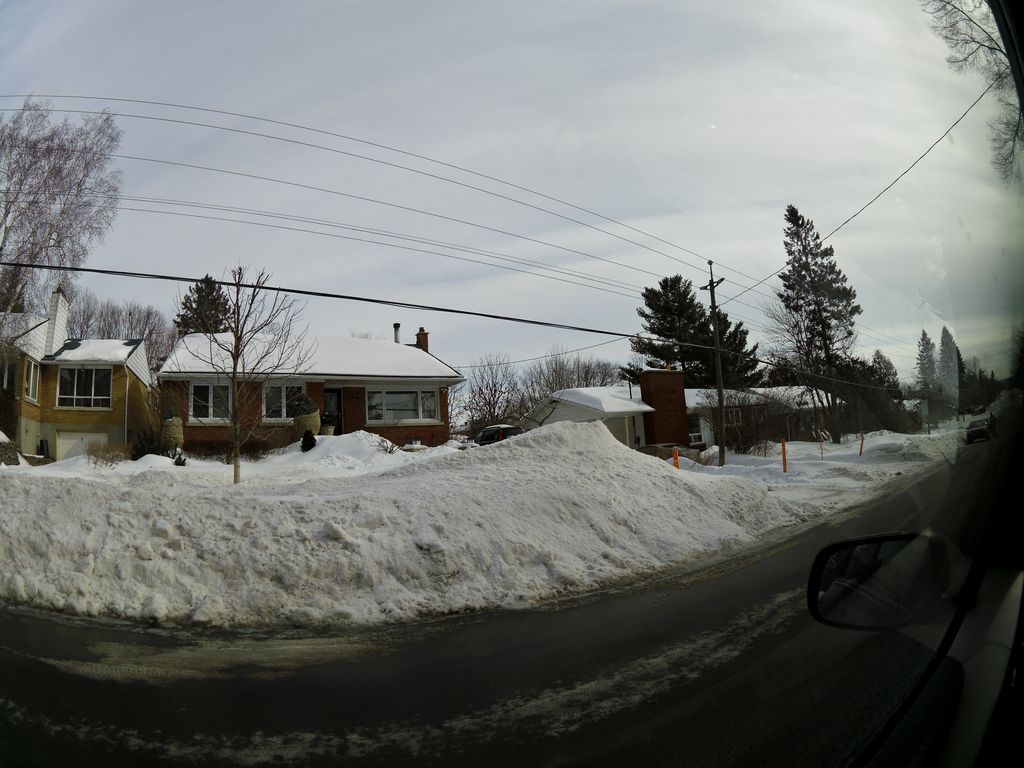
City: ottawa-gatineau